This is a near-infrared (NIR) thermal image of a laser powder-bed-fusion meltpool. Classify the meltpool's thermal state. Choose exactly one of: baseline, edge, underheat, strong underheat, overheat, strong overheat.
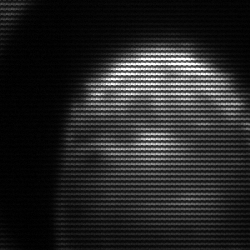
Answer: edge